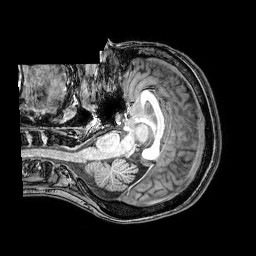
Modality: T1w
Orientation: axial
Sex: female
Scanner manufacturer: philips
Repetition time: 0.008081 s
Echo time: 0.00369 s